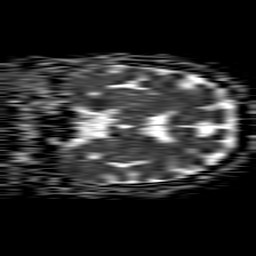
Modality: ADC
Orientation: coronal
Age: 61
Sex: female
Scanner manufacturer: philips
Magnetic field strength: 1.5 T
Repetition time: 4.6 s
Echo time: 0.08517 s